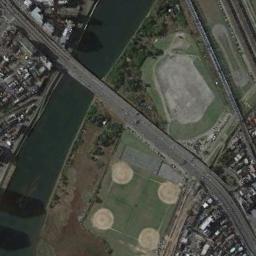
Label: bridge